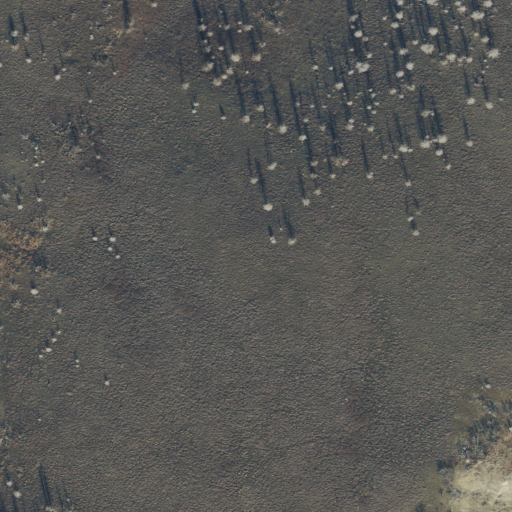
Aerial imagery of plain(s) in Utah named Terry Flat containing shrub, grassland, and deciduous forest